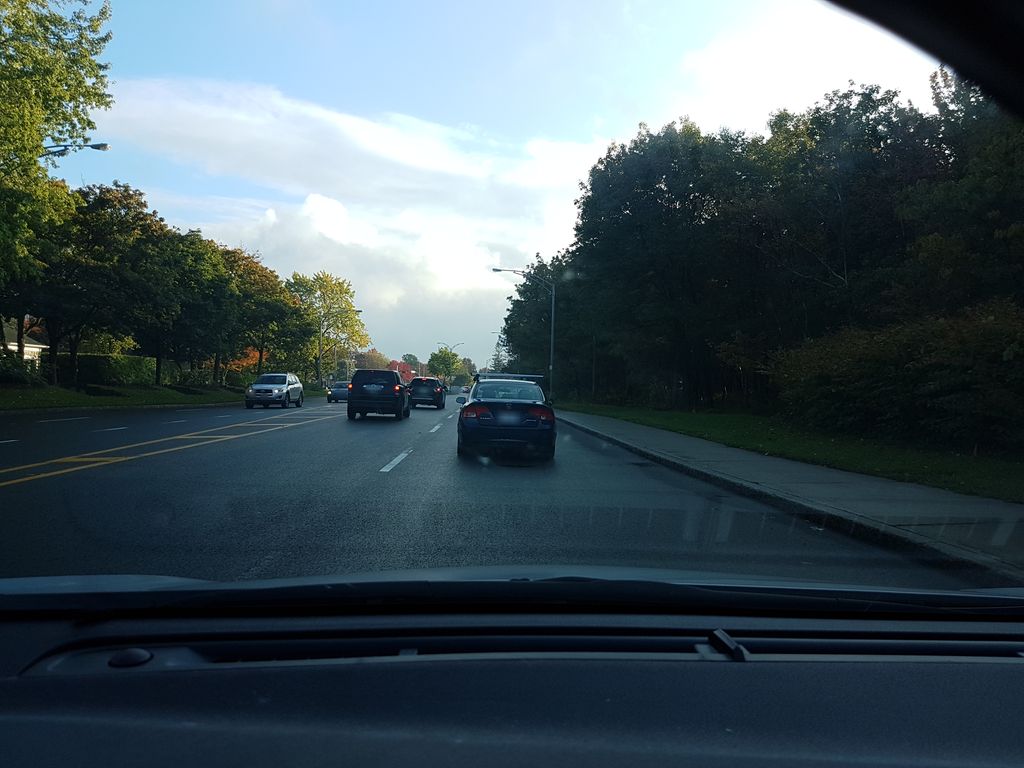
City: quebec_city